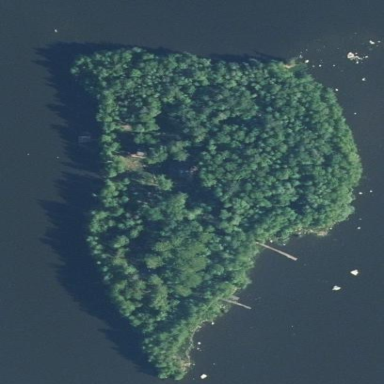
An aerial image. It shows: Islet surrounded by woodland and forest.